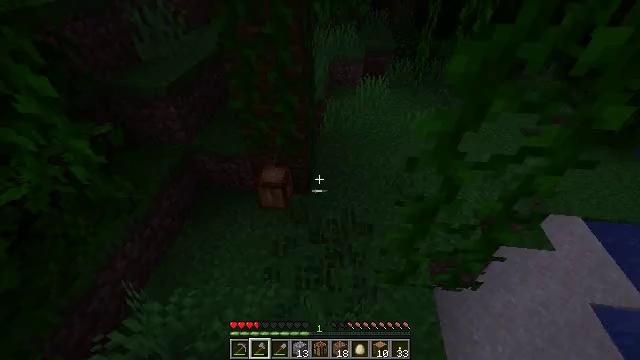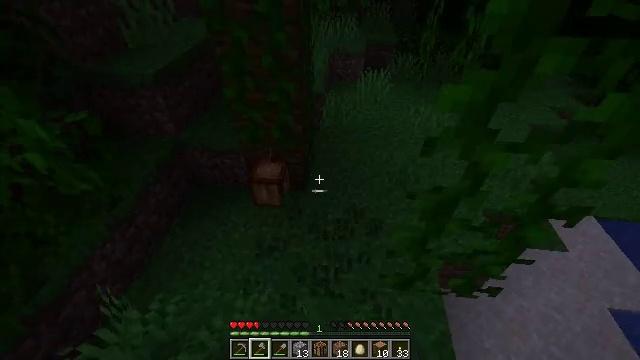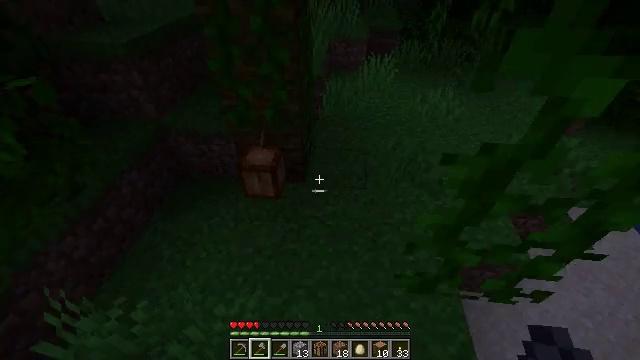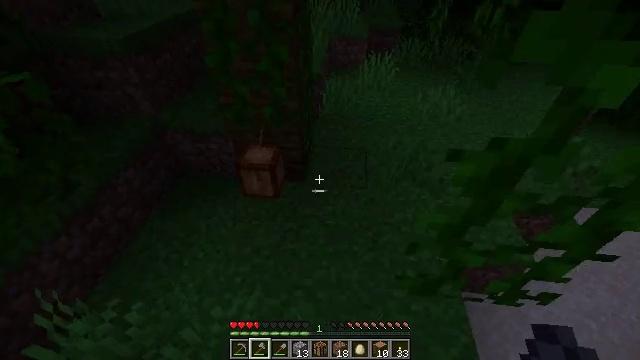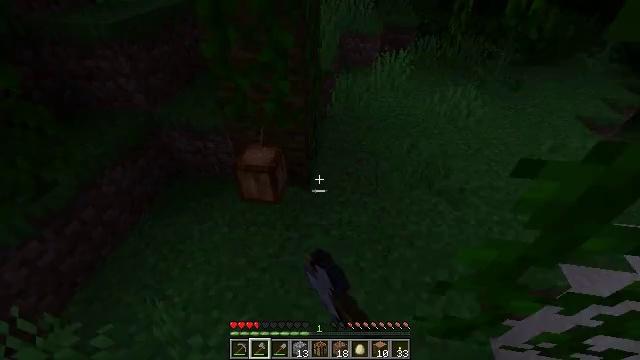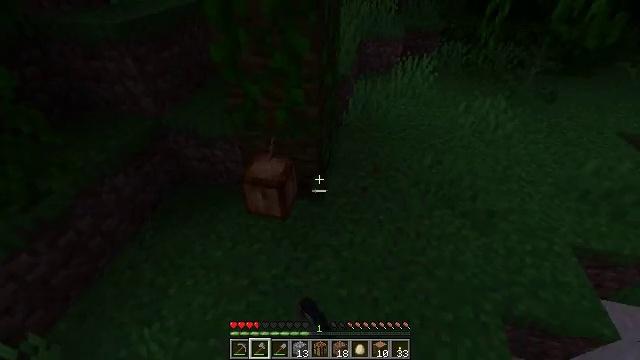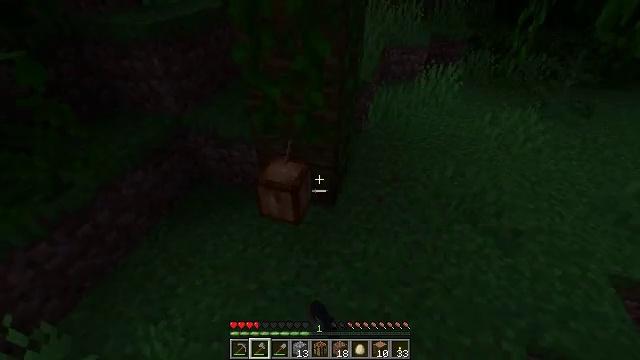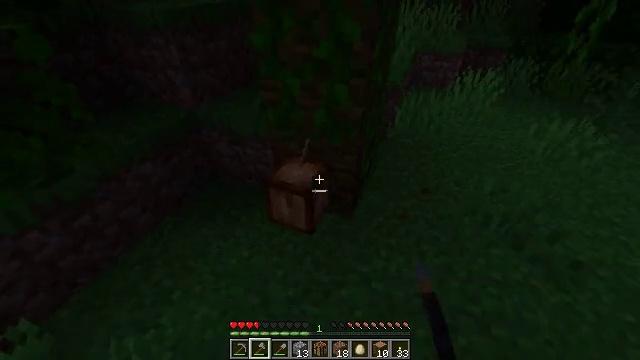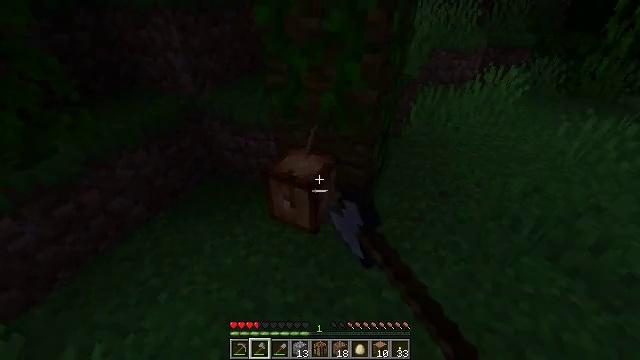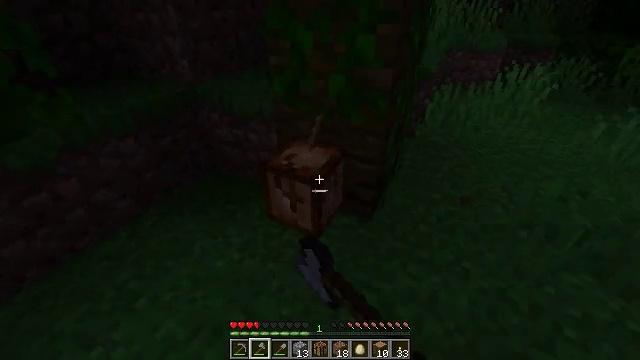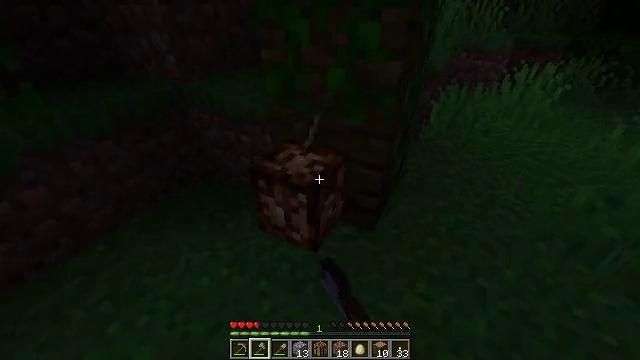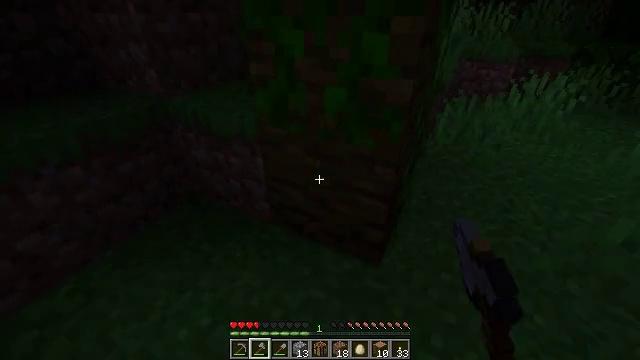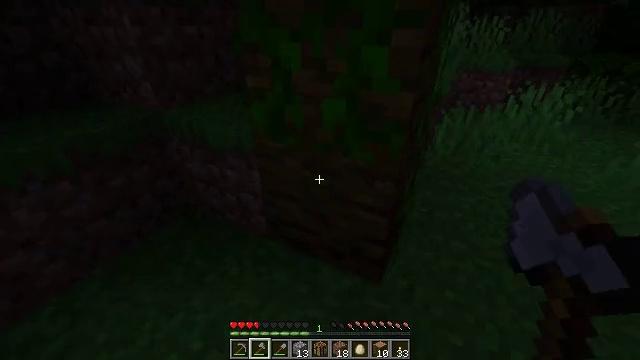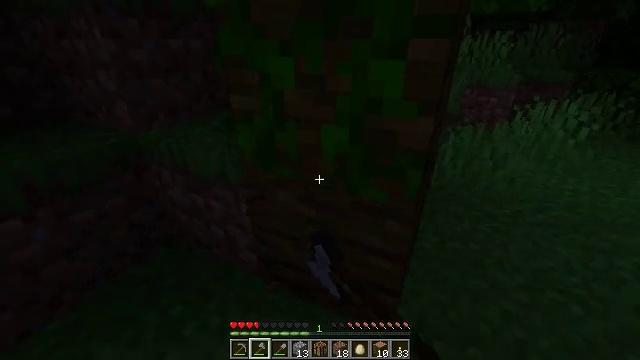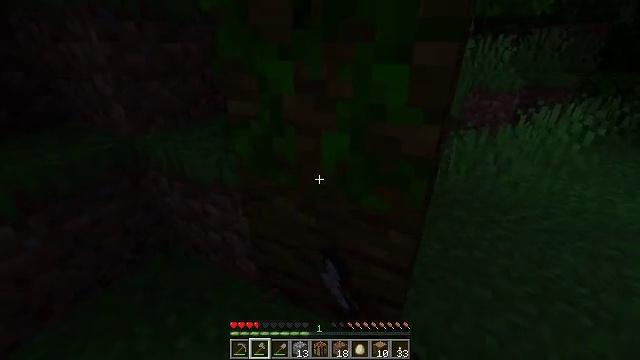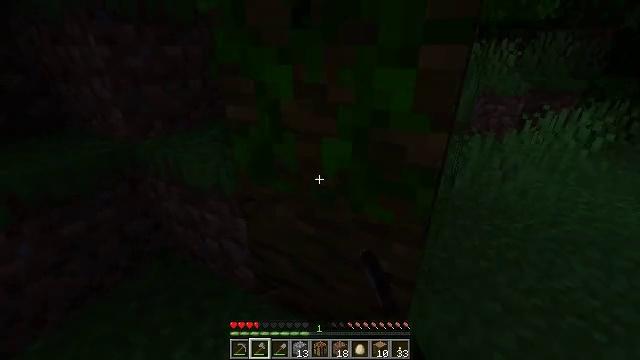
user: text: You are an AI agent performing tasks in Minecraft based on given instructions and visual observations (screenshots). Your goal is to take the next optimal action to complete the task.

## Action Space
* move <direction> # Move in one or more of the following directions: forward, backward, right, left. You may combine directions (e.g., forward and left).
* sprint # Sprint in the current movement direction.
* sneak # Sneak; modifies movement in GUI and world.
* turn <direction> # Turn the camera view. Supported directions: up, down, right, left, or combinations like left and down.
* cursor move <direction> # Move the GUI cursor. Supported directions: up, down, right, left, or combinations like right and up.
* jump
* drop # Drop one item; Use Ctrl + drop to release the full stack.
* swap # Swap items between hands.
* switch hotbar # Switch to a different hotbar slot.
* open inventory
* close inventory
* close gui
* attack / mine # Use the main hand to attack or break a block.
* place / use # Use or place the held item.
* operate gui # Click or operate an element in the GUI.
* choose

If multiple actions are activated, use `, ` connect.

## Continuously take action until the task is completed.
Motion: motion action
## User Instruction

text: Break the cocoa pod.
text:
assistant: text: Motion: move forward, attack / mine
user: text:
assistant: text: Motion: move forward, attack / mine
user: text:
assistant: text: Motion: move forward, attack / mine
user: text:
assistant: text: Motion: move forward, turn left, attack / mine
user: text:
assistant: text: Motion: move forward, turn left, attack / mine
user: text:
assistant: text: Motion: move forward, turn left and up, attack / mine
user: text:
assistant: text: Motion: move forward, turn left and up, attack / mine
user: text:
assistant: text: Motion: move forward, turn left and up, attack / mine
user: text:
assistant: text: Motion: move forward, turn left and up, attack / mine
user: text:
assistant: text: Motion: move forward, attack / mine
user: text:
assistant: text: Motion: move forward, turn up, attack / mine
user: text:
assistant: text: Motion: move forward, turn up, attack / mine
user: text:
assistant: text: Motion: turn up, attack / mine
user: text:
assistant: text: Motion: attack / mine
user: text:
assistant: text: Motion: attack / mine
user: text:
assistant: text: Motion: attack / mine